Question: I am trying to automatize iWatermark Pro. Dictionary:

How is it possible to set Input Path and Output Path?
'''
tell application "iWatermark Pro"
activate
set Input Path "/Users/"
end tell
'''
I keep getting: Syntax Error "A """ can't go after this property."
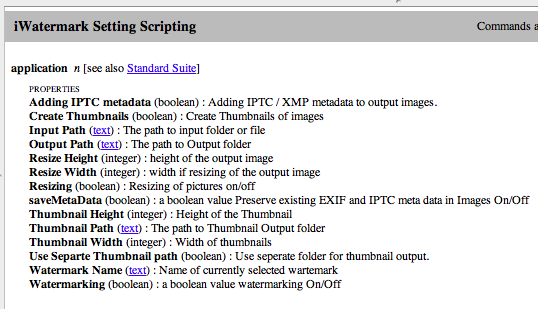
Answer: You need to change the line:
'''
set Input Path "/Users/"
'''
to:
'''
set Input Path to "/Users/"
'''